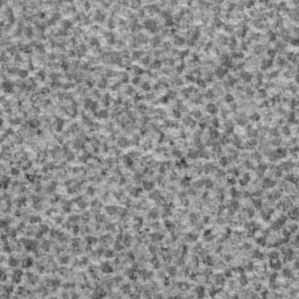
Label: frost